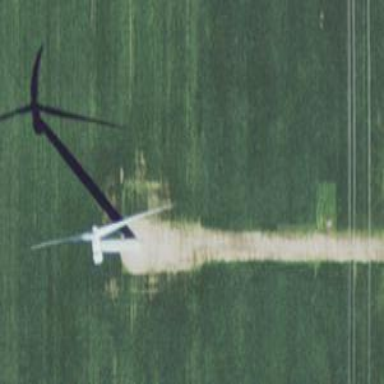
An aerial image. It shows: Wind generator powered by Vestas horizontal axis wind turbine.